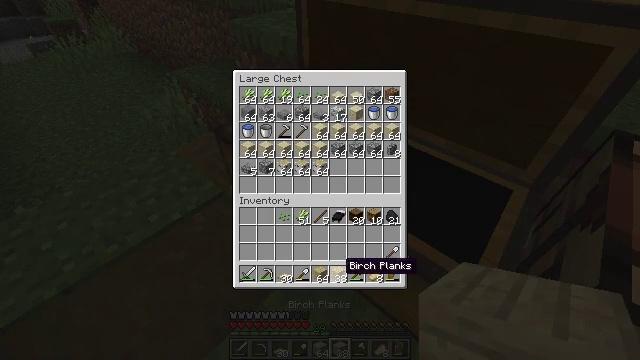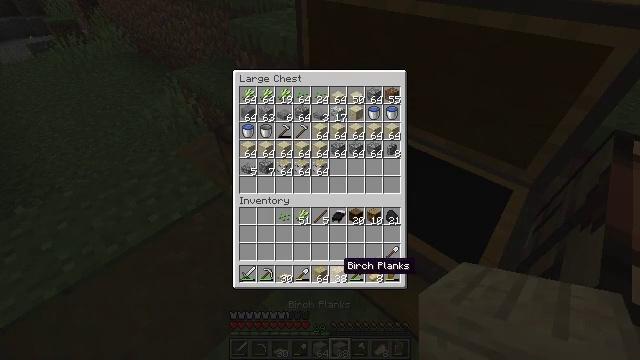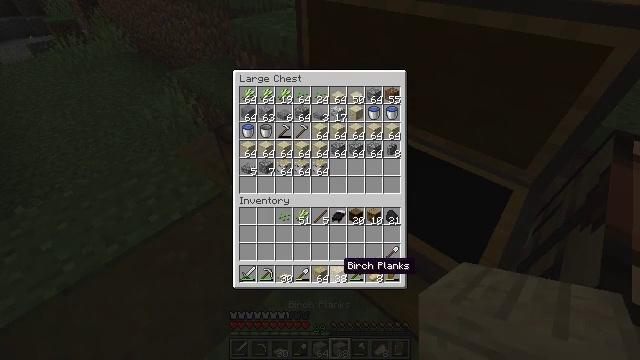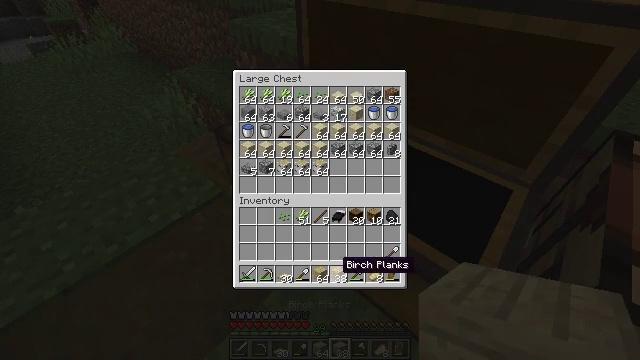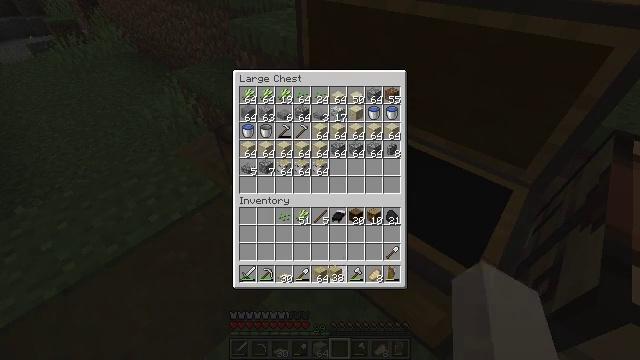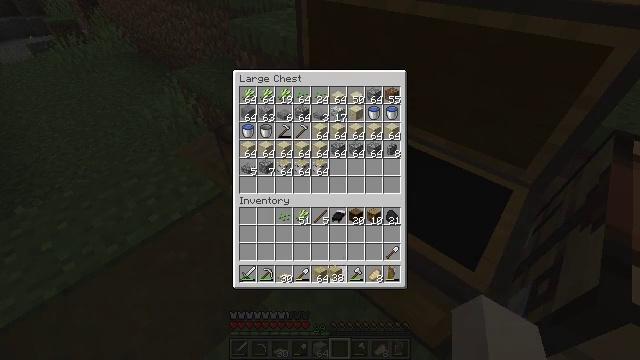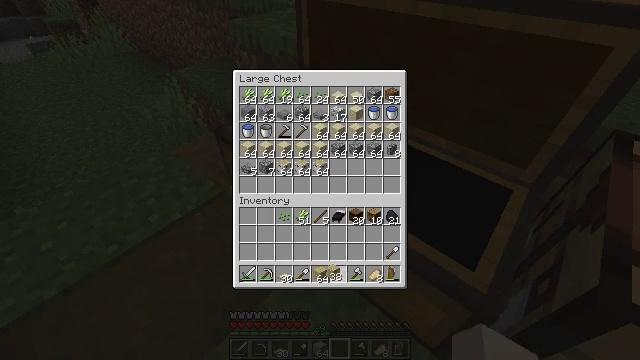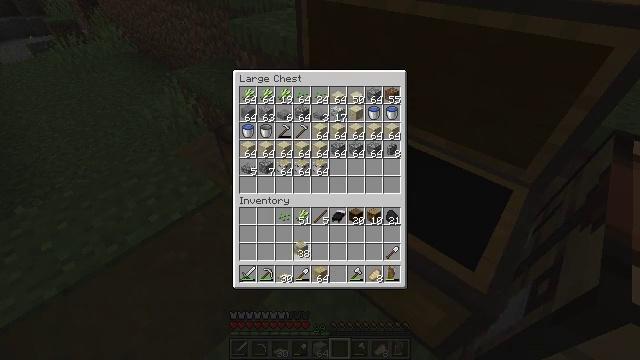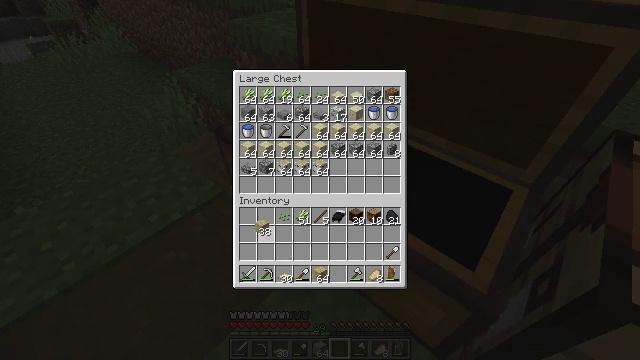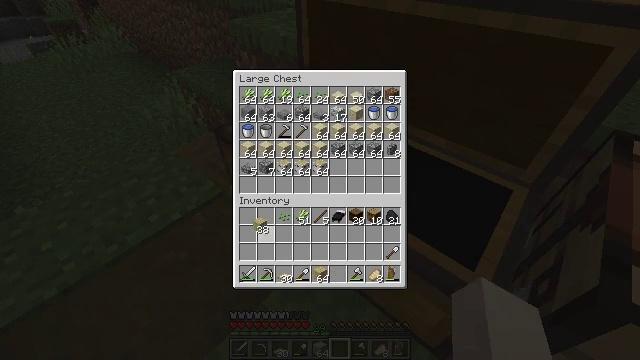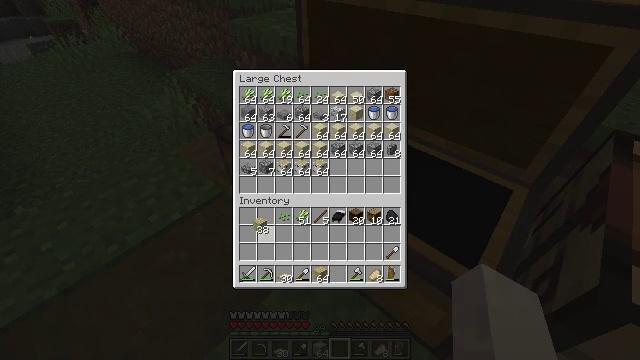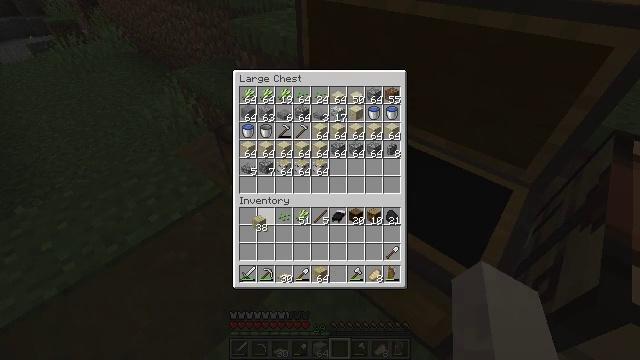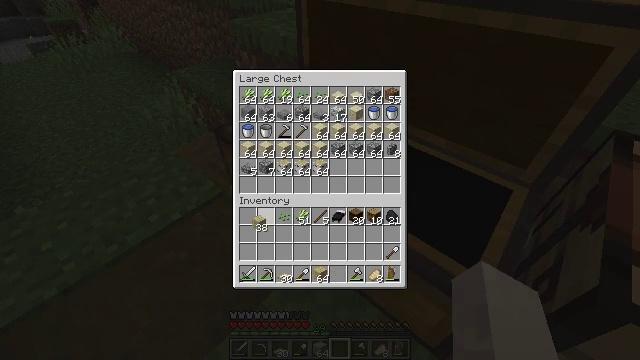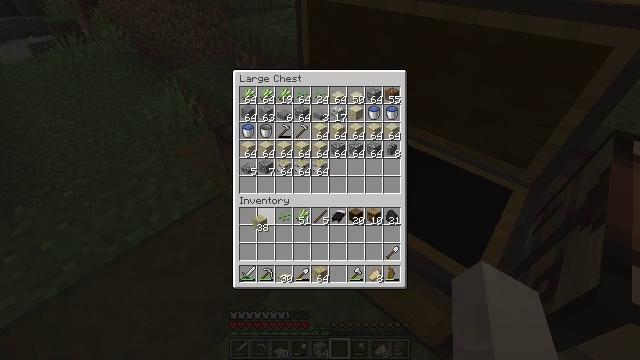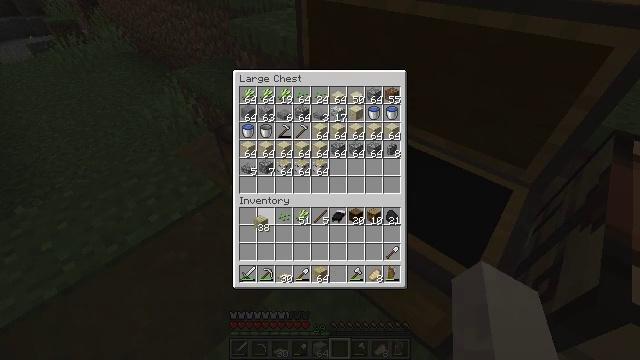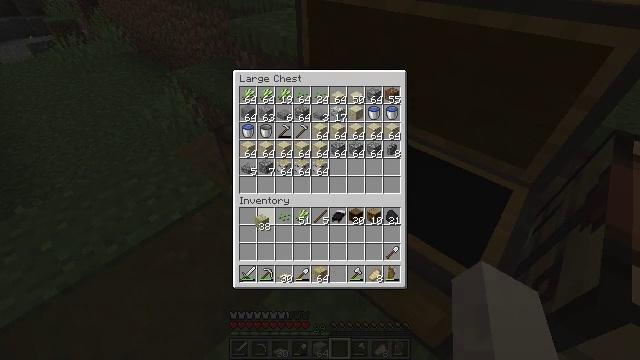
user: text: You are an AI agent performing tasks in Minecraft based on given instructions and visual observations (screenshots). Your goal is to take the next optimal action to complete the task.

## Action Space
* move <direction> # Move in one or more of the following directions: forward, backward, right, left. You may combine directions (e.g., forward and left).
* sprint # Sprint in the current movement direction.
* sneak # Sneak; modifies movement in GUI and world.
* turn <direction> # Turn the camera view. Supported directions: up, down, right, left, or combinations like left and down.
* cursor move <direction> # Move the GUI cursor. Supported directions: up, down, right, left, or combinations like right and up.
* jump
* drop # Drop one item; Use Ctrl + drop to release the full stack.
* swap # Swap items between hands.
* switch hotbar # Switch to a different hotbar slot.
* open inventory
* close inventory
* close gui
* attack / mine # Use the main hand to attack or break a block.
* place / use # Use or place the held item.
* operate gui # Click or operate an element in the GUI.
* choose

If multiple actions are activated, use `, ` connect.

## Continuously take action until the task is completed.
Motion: motion action
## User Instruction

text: Craft sandstone by placing sand in a 2x2 pattern.
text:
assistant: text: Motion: no_op
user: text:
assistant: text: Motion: no_op
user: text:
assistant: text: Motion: no_op
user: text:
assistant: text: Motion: attack / mine
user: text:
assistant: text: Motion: attack / mine
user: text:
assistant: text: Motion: attack / mine
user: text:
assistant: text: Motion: turn left and up
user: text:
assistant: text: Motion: turn left and up
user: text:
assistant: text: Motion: no_op
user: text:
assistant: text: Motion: no_op
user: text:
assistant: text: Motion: no_op
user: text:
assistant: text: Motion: no_op
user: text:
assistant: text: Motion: no_op
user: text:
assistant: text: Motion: attack / mine
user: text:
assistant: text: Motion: attack / mine
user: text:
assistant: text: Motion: attack / mine
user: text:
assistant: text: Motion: no_op
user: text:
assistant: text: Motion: no_op
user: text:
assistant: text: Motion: no_op
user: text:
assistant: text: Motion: no_op
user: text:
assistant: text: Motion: turn right and down
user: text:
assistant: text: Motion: turn right
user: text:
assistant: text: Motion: turn right and down
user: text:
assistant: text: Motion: turn right and down
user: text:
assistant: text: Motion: no_op
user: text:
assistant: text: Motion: no_op
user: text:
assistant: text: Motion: no_op
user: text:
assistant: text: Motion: no_op
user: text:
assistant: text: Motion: no_op
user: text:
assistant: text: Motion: no_op